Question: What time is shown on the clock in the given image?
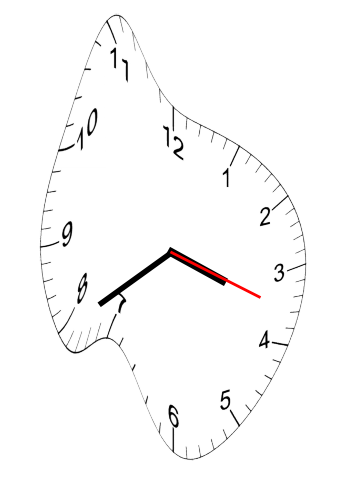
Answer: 03:39:18